Question: I have an RDLC report and want to add the group of cells with the same structure as in red rectangle next to the right?
I can easily add the whole column, but third, fourth and fifth rows don't contain 2 cells. There's only one empty cell.
Please, take a look at the screen shot attached.
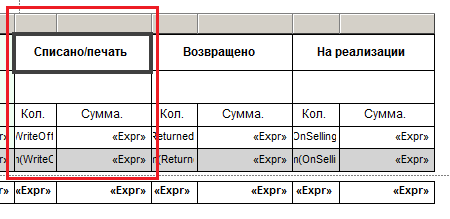
Answer: You need to add two columns to the right, and then merge two cells in the "header" rows by clicking on the first cell, pressing Shift key and then selecting the second cell. "Merge" option will be available on right-click for those two cells then as long as you are still holding Shift key.